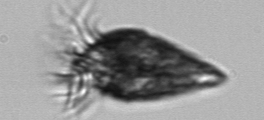
Label: Strombidium_tintinnodes